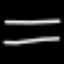
Label: line